Question: I have a tree view with a many2many field 'require_weekday':
'''
<record model="ir.ui.view"
id="sale_order_email_collection_form">
<field name="name">sale.order_email.collection.form</field>
<field name="model">sale.order_email.collection</field>
<field name="arch" type="xml">
<form string="Collection">
<group>
<field name="name"/>
</group>
<field name="emails">
<tree string="Lines" editable="bottom">
<field name="required_weekday"/>
</tree>
</field>
</form>
</field>
</record>
'''
When I click the many2many field it's basically unusable with some blue text overlaying the tree view making it impossible to tell what's going on.

Is it possible to make it work decent?
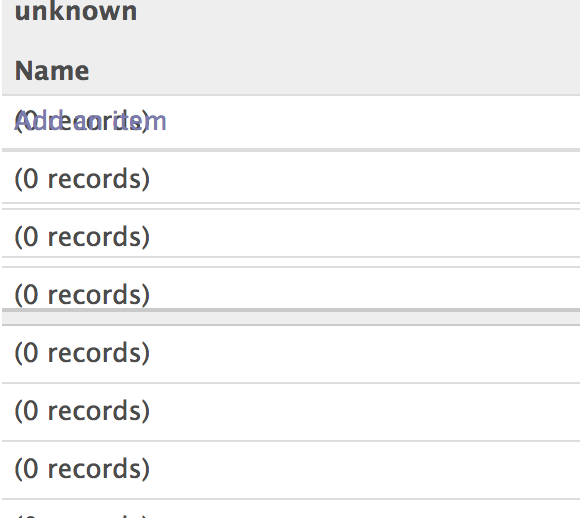
Answer: You can use widget="many2many_tags" in xml.
for example :
'''
<field name="fields_name" widget="many2many_tags"/>
'''